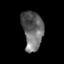
Tissue: skin
Cell type: Epithelial cells
Senescence score: 0.1812
Nuclear area (px): 798
Mean DAPI intensity: 101.892